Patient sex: M
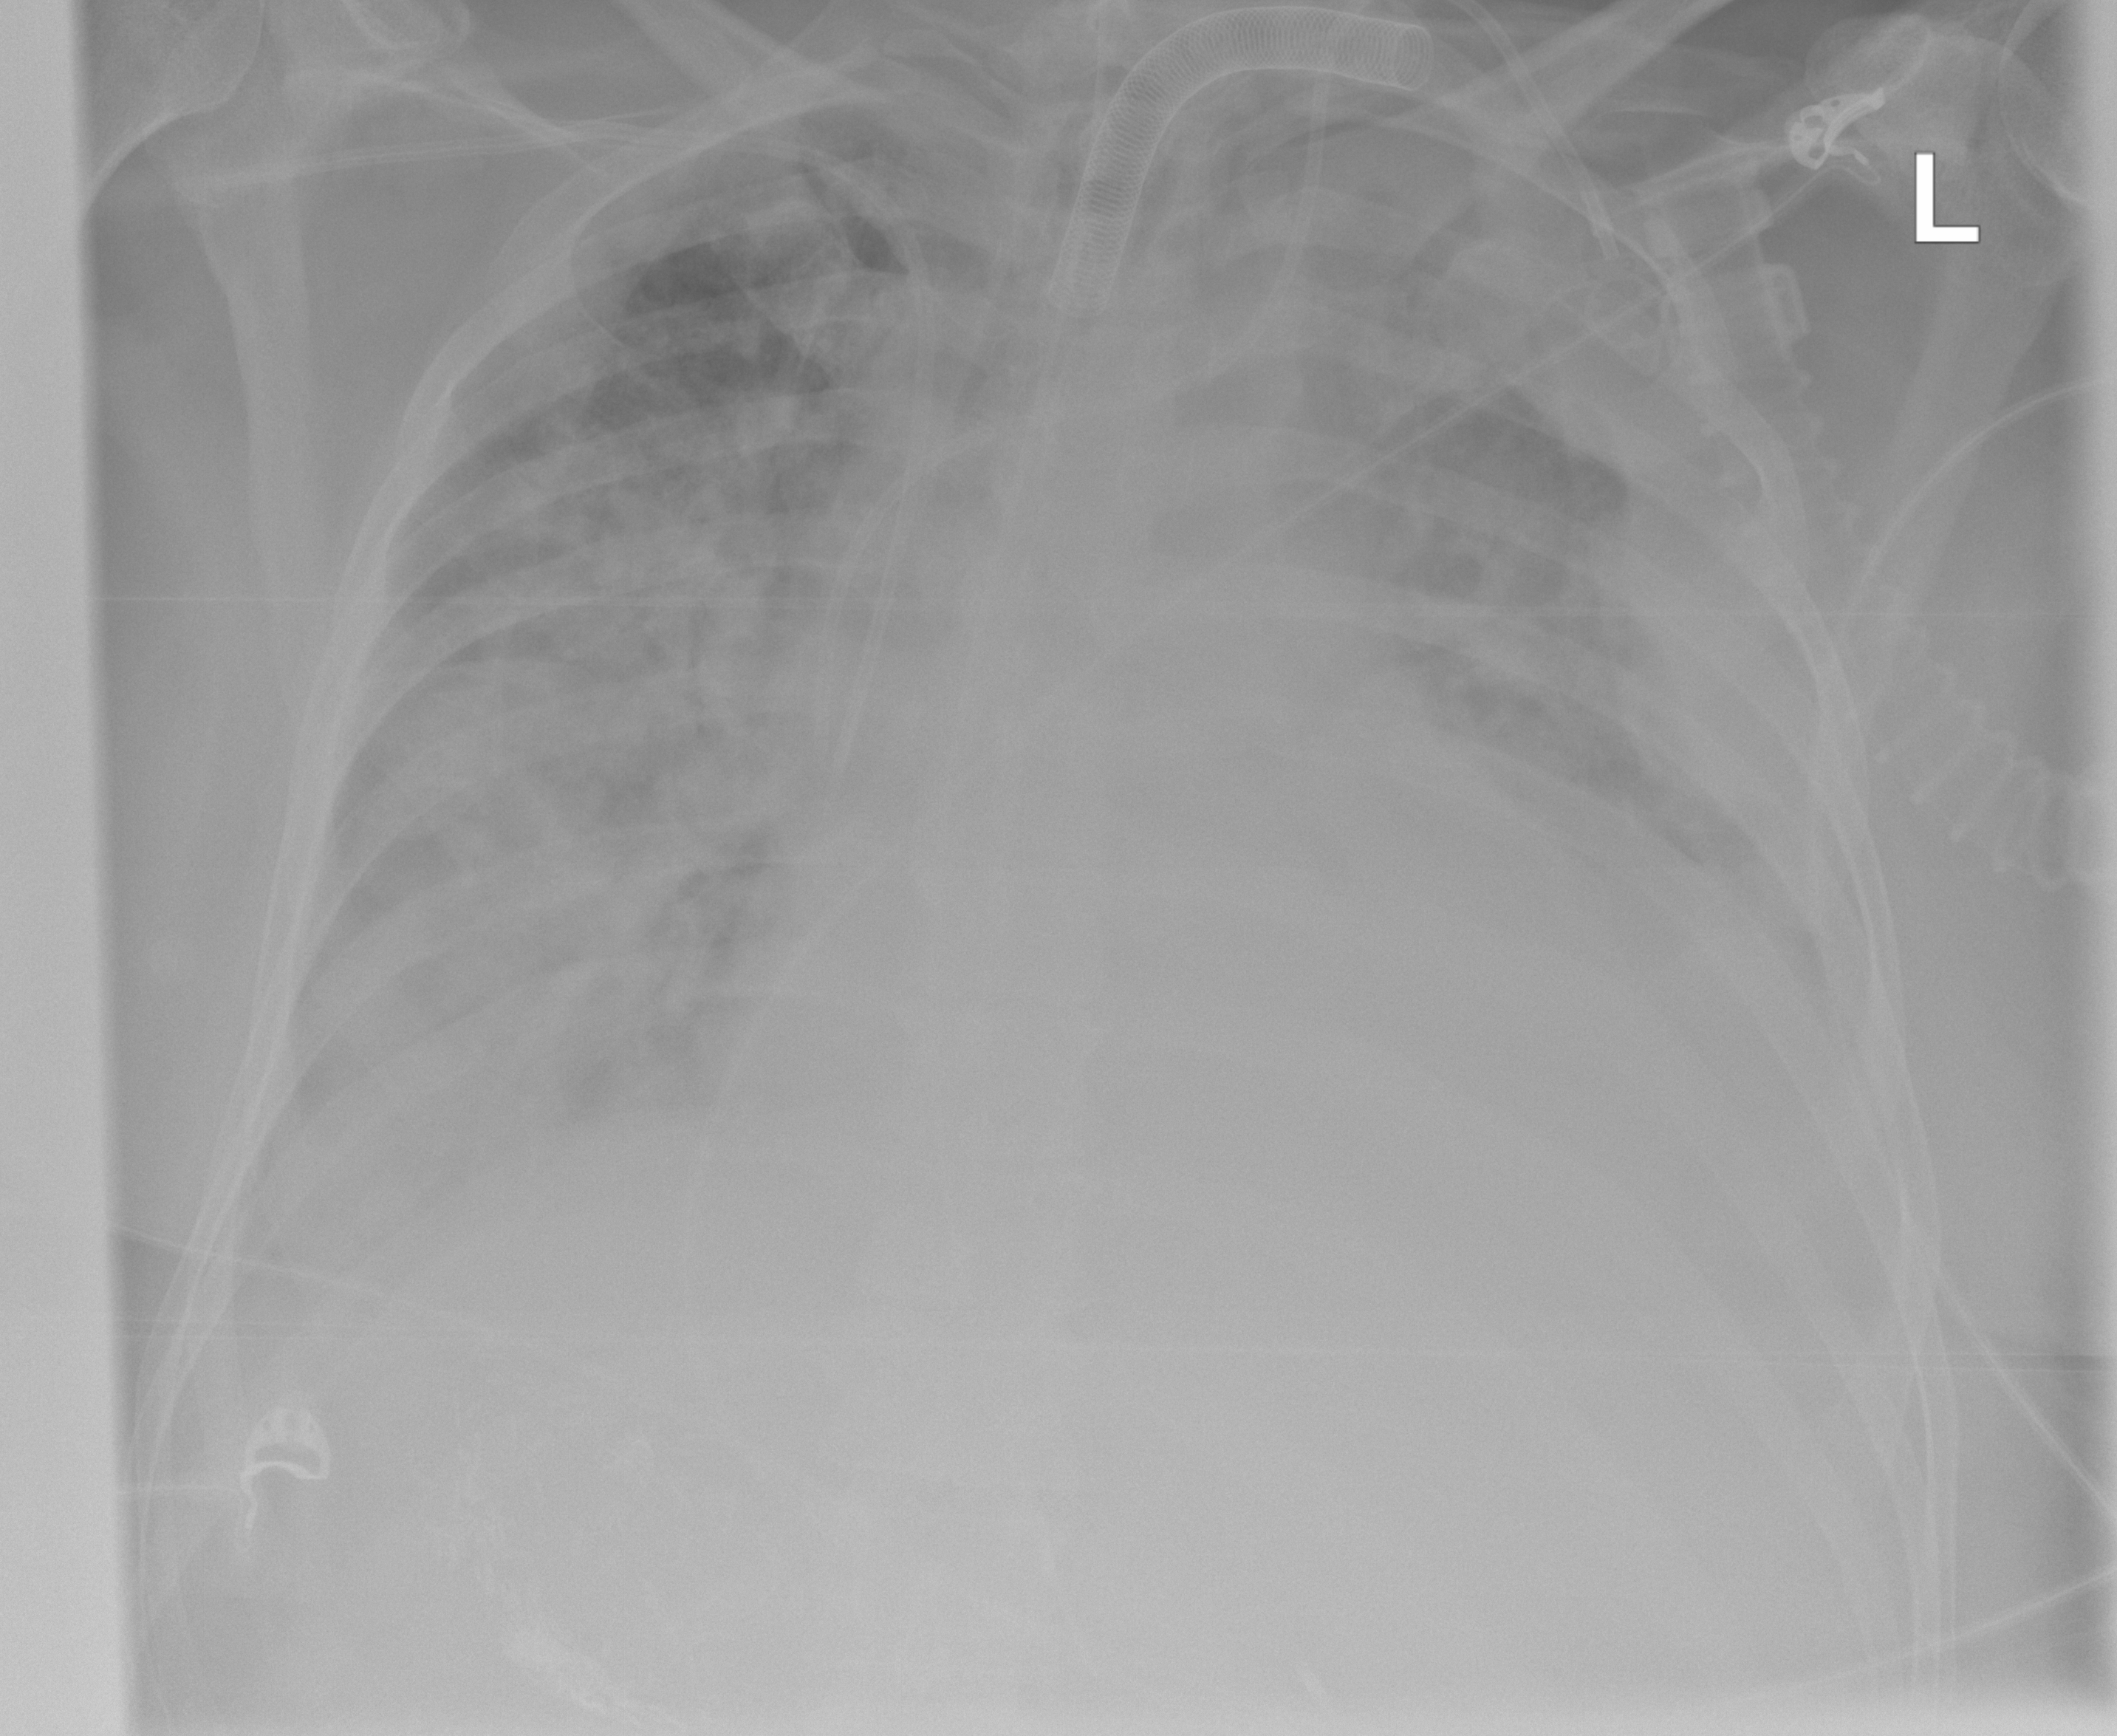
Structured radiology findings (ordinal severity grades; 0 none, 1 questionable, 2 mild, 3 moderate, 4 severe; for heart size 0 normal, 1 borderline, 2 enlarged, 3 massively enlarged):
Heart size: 2
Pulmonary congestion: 2
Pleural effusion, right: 2
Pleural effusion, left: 3
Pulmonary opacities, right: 3
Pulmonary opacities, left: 2
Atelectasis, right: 3
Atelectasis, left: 3